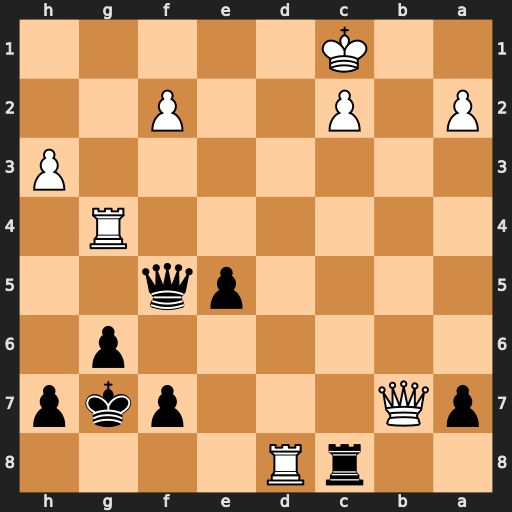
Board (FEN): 2rR4/pQ3pkp/6p1/4pq2/6R1/7P/P1P2P2/2K5
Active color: b
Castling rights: -
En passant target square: -
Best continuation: Qxc2#